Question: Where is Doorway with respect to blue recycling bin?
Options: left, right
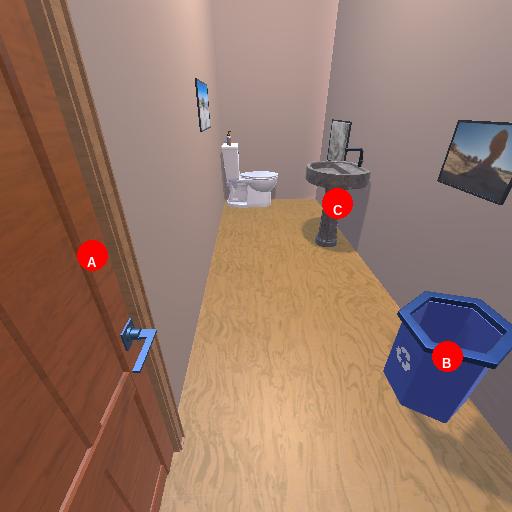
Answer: left